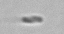
Label: Bacillariophyceae